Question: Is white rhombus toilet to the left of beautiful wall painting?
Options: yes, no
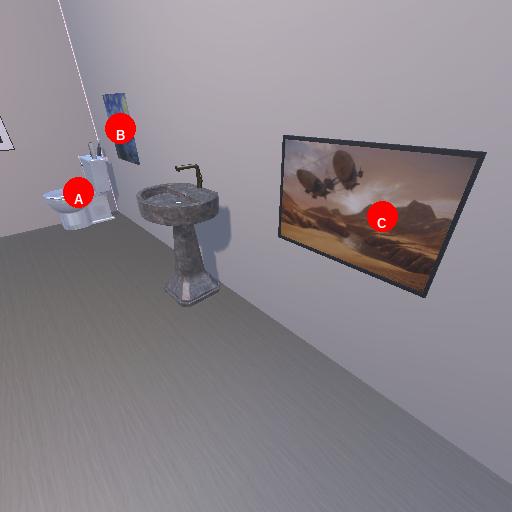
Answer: yes